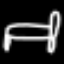
Label: bed